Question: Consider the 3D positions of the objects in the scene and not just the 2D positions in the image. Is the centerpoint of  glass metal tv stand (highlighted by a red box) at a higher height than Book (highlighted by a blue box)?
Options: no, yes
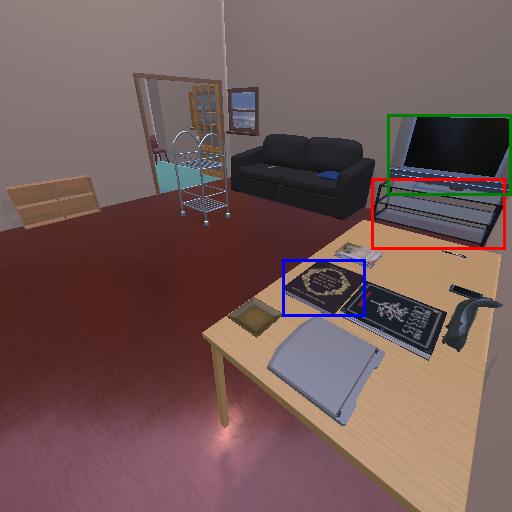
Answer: no